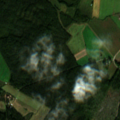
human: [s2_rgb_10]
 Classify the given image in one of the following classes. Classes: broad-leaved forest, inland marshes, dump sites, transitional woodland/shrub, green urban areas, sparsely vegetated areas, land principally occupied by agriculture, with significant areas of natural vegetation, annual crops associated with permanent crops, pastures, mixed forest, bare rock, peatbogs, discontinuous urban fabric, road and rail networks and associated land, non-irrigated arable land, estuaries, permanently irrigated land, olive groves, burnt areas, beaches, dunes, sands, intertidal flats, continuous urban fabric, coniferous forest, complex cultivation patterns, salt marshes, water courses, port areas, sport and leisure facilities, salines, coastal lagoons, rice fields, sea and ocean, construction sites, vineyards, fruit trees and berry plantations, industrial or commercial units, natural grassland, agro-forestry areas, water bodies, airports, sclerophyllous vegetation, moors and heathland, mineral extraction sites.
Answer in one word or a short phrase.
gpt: non-irrigated arable land, coniferous forest, mixed forest